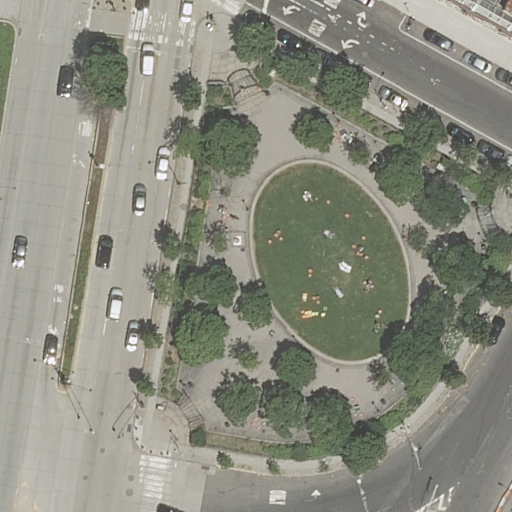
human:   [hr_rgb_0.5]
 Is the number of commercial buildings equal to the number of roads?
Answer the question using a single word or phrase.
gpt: no

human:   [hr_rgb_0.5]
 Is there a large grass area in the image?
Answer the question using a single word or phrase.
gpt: yes

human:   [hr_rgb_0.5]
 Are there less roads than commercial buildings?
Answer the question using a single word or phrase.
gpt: no

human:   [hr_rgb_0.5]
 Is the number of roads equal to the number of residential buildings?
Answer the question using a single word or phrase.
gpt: no

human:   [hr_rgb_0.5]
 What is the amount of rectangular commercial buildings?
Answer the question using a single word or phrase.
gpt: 0

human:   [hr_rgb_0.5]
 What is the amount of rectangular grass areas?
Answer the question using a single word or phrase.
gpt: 6

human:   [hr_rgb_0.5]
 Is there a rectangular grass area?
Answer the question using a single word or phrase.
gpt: yes

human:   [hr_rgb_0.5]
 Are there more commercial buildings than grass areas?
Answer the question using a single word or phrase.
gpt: no

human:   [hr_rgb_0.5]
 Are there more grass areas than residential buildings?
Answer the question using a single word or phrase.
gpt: yes

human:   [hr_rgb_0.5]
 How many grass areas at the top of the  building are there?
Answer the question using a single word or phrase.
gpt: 0

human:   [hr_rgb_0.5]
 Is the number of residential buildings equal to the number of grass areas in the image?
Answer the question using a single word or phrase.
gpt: no

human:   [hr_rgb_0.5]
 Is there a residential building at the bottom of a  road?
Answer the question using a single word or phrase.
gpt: no

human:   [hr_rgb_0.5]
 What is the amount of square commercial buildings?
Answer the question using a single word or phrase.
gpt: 0

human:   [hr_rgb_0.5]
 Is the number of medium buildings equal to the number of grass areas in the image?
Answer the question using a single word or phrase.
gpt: no

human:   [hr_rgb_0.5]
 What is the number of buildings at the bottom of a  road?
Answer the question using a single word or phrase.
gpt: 0

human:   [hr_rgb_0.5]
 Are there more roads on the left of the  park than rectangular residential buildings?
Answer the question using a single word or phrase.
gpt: yes

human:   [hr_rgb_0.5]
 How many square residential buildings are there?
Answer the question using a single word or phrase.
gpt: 0

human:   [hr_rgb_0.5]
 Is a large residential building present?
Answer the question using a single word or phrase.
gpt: no

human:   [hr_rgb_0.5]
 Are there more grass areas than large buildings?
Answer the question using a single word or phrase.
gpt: yes

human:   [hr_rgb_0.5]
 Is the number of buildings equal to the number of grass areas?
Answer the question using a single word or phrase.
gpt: no

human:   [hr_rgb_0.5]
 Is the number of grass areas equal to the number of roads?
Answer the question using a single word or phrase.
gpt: no

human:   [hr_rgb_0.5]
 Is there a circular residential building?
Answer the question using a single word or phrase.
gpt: no

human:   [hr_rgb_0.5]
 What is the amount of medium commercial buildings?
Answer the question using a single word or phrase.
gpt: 0

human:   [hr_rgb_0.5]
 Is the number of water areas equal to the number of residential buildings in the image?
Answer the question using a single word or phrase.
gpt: no

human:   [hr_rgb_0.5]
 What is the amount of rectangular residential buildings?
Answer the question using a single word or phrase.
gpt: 1

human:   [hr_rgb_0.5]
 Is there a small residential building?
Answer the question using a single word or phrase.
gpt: yes

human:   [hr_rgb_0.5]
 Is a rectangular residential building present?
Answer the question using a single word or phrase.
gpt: yes

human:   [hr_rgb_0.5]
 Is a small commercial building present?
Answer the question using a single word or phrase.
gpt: no

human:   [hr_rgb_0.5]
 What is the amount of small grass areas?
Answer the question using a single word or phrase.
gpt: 2

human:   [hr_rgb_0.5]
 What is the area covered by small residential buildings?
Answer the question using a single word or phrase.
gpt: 54m2

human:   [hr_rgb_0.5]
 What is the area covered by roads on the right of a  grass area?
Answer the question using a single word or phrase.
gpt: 0m2

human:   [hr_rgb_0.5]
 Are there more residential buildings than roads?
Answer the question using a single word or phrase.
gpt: no

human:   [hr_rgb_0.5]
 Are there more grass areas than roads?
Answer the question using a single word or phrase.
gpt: no

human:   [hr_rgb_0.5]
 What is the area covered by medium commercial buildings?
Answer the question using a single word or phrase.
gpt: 0m2

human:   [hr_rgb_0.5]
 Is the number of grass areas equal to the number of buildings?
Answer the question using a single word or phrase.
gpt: no

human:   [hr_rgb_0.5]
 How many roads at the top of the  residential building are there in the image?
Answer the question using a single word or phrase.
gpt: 1